Question: Hello :) I'm having difficulty positioning the labels for the min and max values on the left side of a vertical input range slider. I want the .label_max to be at the top of the slider and the .label_min to be at the bottom of the slider.
HTML:
'''
<ion-content class="dark-container" padding>
<ion-grid>
<ion-row class="wizard_meter_content_block">
<ion-col>
<strong>How are you feeling about reaching your overall goal?</strong>
<br>
Use this meter to indicate how you feel
</ion-col>
</ion-row>
<ion-row class="wizard_meter_content_block">
<ion-col>
<label class="label_max">100 -</label>
<label class="label_min">0 -</label>
<input type="range" min="0" max="100" />
</ion-col>
</ion-row>
</ion-grid>
</ion-content>
'''
CSS:
'''
page-wizard-meter {
font-weight: lighter;
ion-grid {
height: 100%;
display: flex;
}
.wizard_meter_content_block:nth-of-type(1) {
height: 30%;
align-items: center;
text-align: center;
}
.wizard_meter_content_block:nth-of-type(2) {
height: 70%;
justify-content: center;
align-items: center;
}
input[type=range] {
-webkit-appearance: none;
width: 100%;
transform: rotate(-90deg);
background: #0d6192;
border: none;
}
input[type=range]::-webkit-slider-runnable-track {
background: linear-gradient(to right, red, orange, yellow, green);
border-radius: 20px;
}
input[type=range]::-webkit-slider-thumb {
-webkit-appearance: none;
appearance: none;
background: white;
width: 20px;
height: 20px;
border-radius: 20px;
}
.label_max {
text-align: center;
left: -40px;
}
.label_min {
text-align: center;
left: -40px;
}
}
'''
Right now the labels are positioned in the center thanks to the "text-align: center" and they have been adjusted to the left side with the "left: -40px", but I cannot figure out the best way of positioning the .label_max to be at the top of the slider and the .label_min at the bottom so the user has a reference.
Here is a screenshot of what it looks like now:

Thanks so much for any help. It is much appreciated!
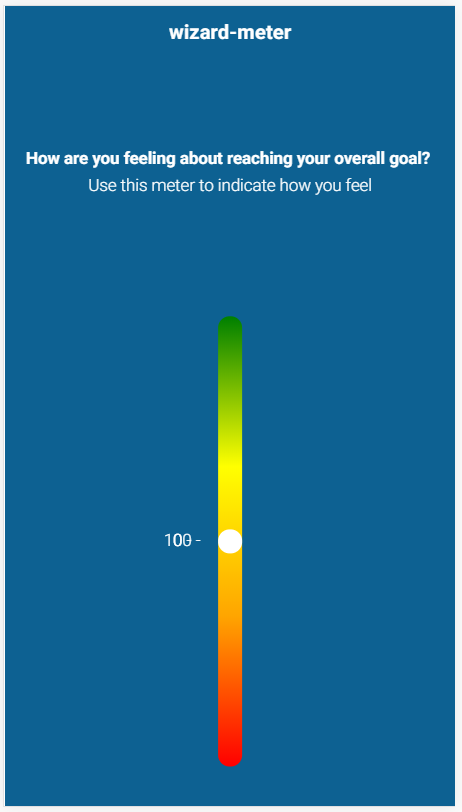
Answer: I guess I figured it out (it only took two days) and I'm hoping this will work/look okay on all mobile devices. I realized that if the range itself is using 100% of the width of the device being flipped vertically that I could also use that as a reference for the labels themselves. So, for .label_max I added bottom: 48vw (I don't want it at the very very top of the bar, but close) and for .label_min I added top: 48vw.